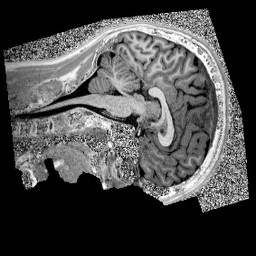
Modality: UNIT1
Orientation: sagittal
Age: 13
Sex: male
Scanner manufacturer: siemens
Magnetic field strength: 3 T
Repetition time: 4 s
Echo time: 0.00299 s